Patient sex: F
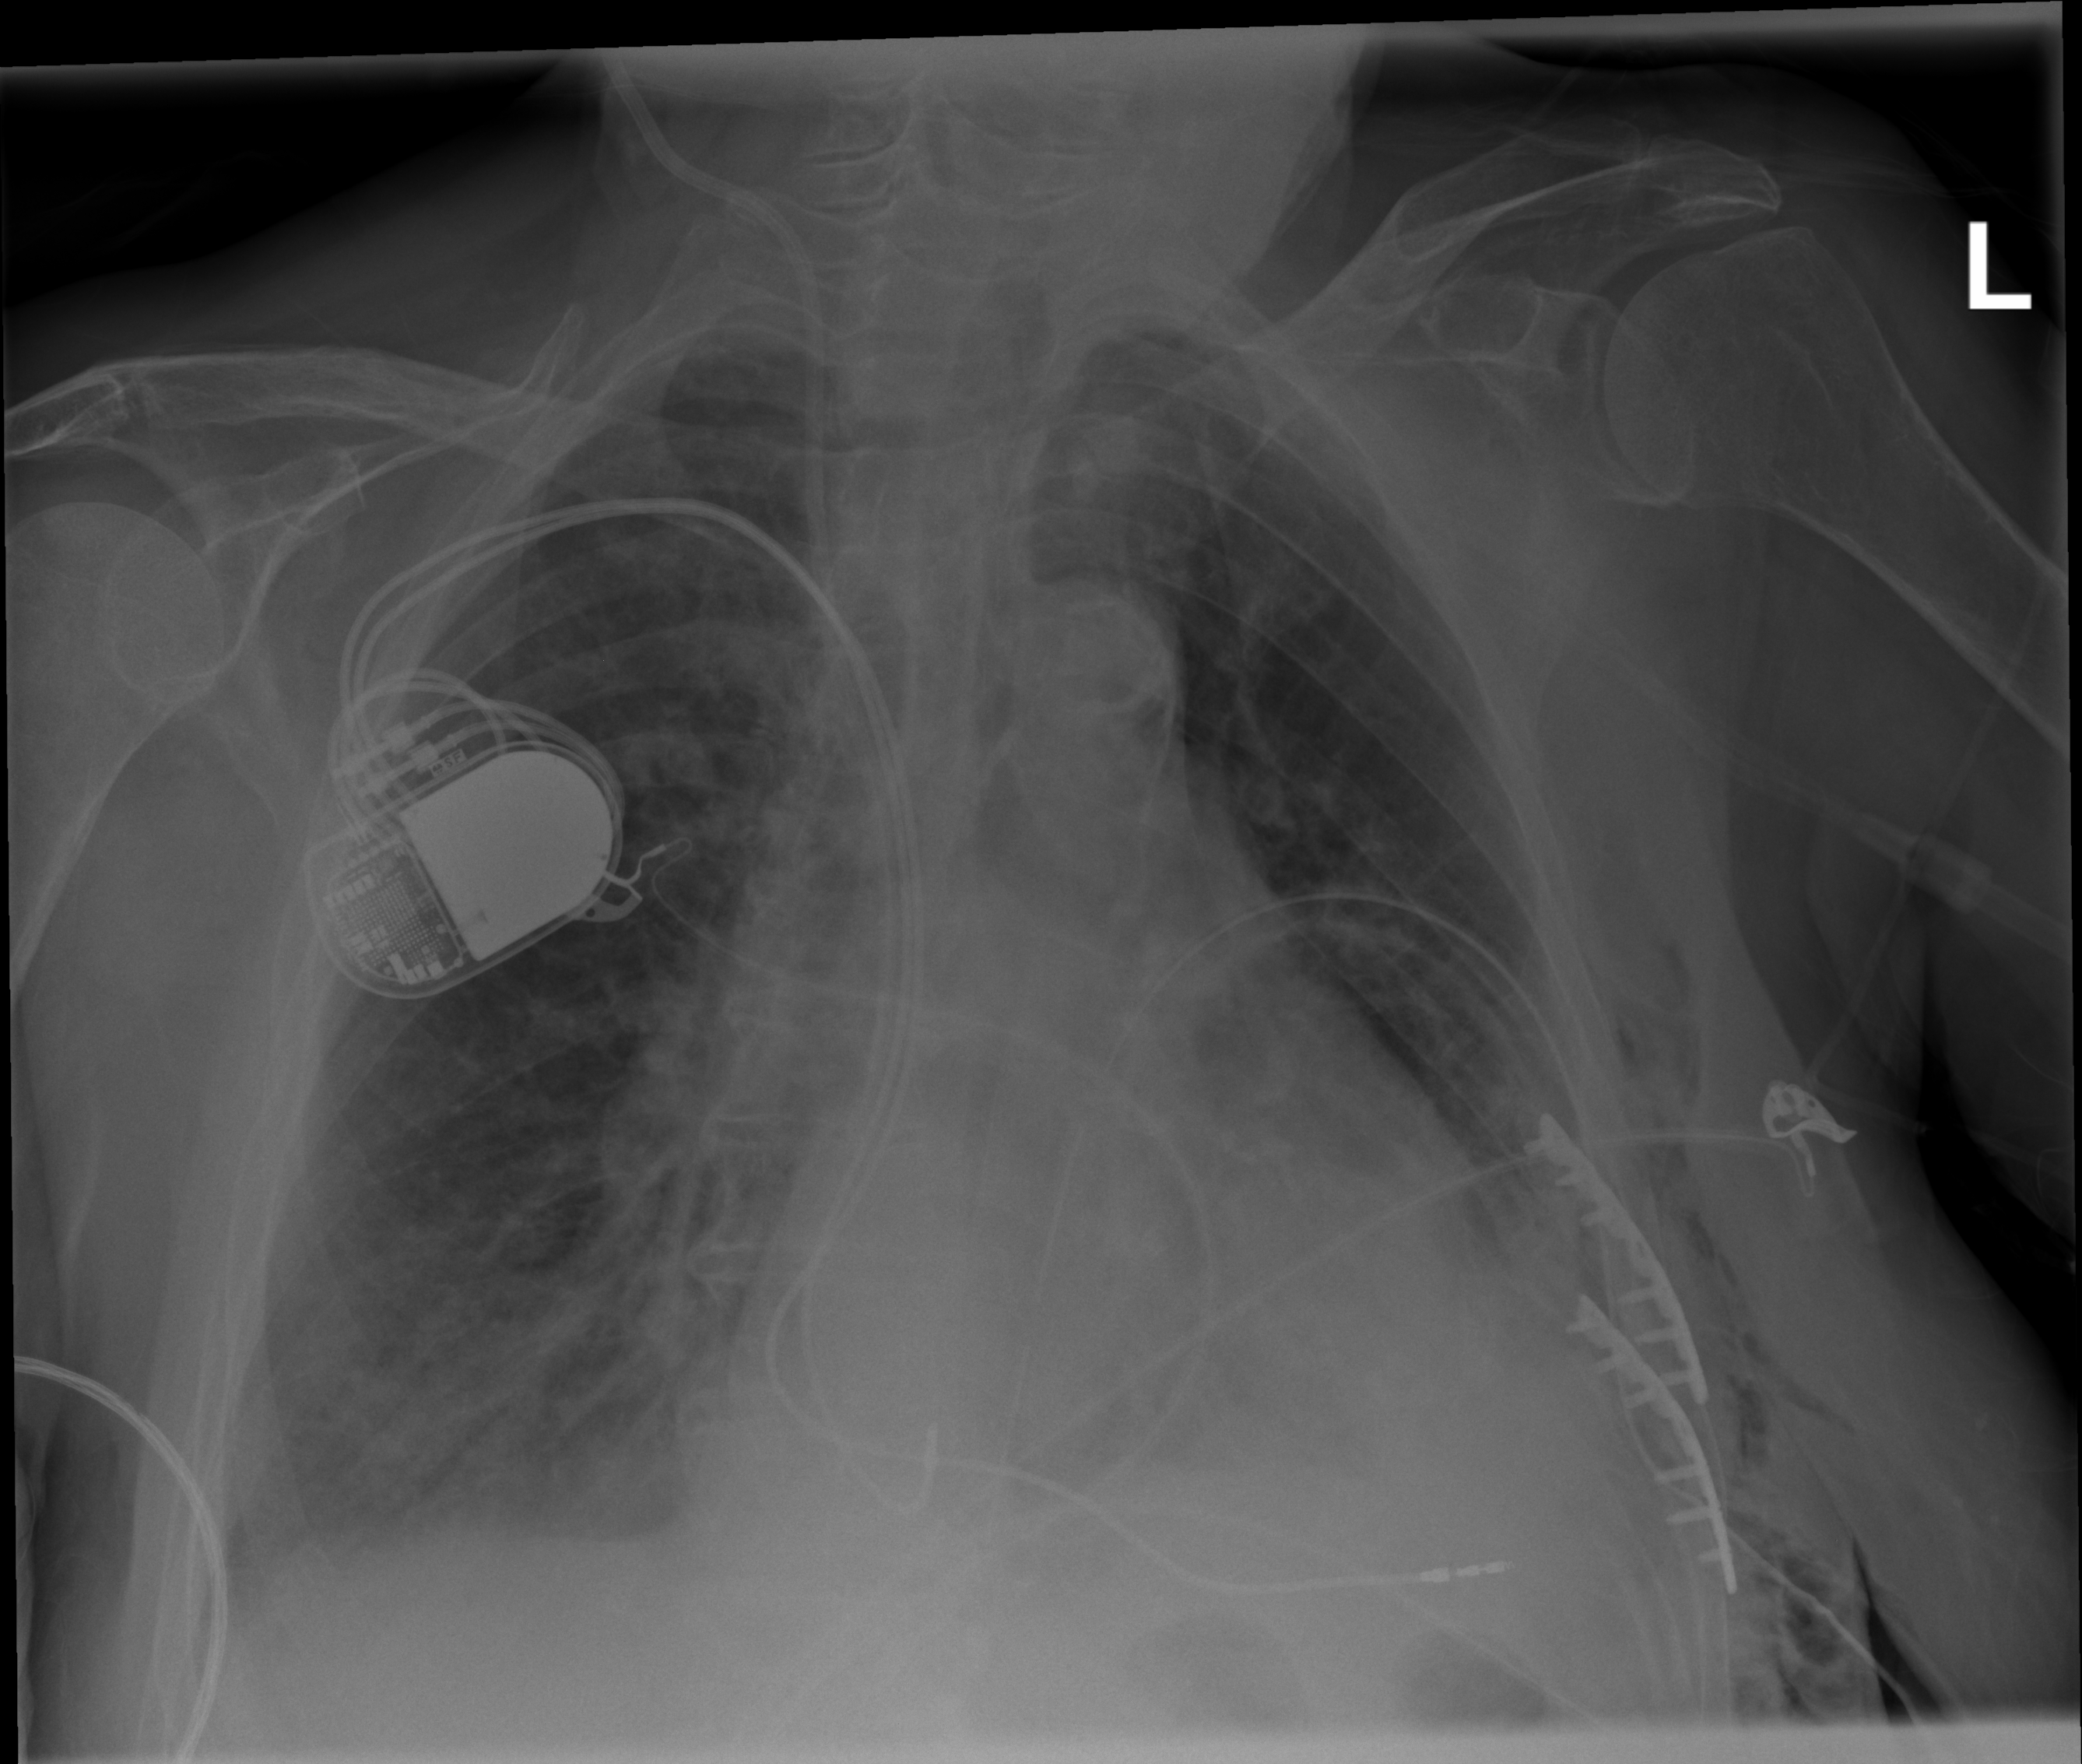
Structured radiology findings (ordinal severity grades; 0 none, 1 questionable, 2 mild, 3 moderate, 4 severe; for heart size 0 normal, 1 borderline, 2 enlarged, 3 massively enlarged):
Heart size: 2
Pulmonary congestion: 1
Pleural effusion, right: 2
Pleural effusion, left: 3
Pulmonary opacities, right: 2
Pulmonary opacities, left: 2
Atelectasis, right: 2
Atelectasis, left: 3